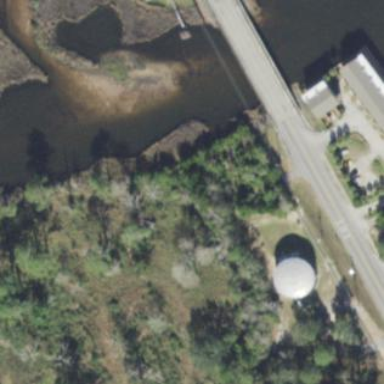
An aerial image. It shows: Water works facility.